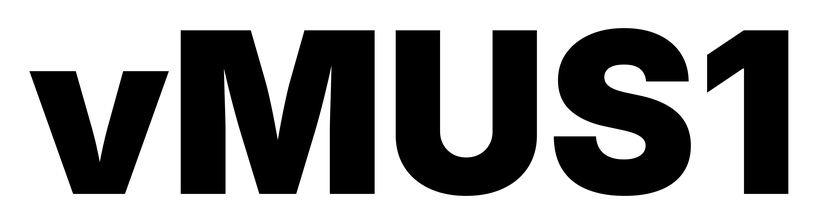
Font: Inter_Black